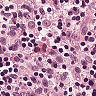
Metastatic tissue present: no